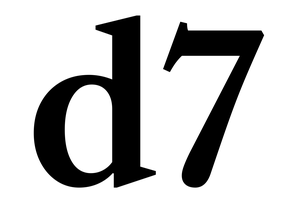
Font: LibreCaslonText_SemiBold